Question: i didn't get Nuget Package Manager(as well as NPM Console) option on my project? I check Nuget Package Manager tab in option but it was saying error occur. How can i get my NPM back?

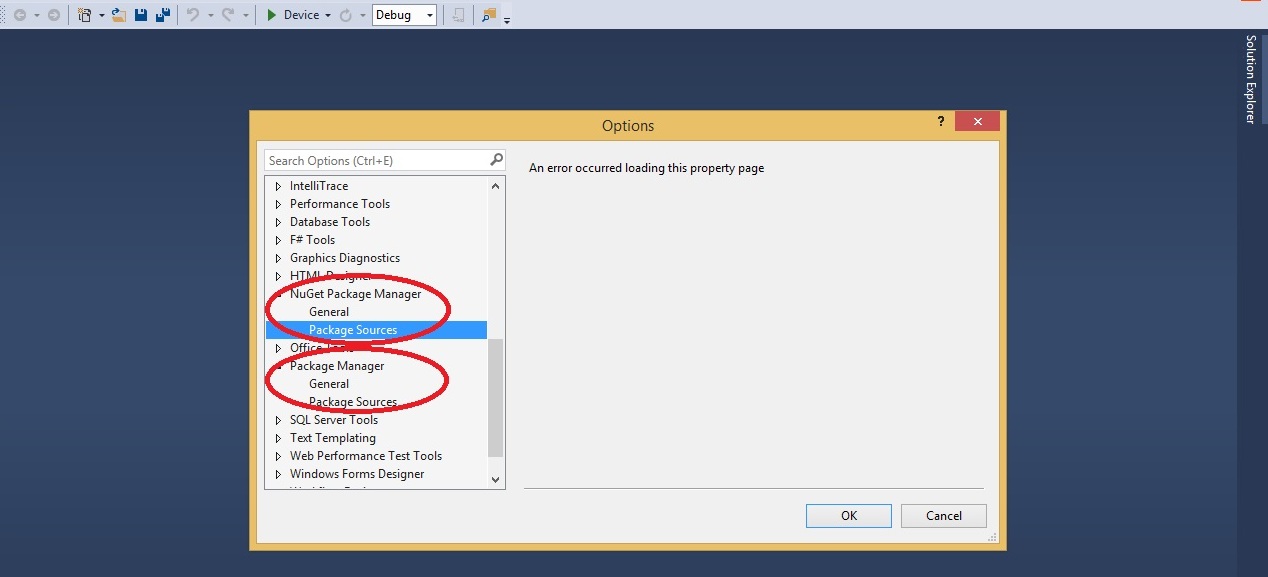
Answer: Problem solved. Check this post. <URL>